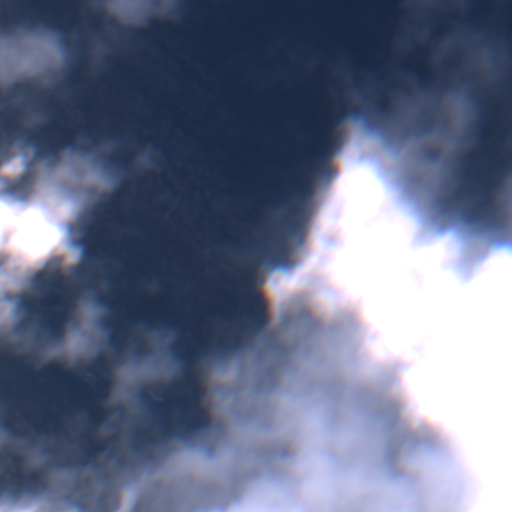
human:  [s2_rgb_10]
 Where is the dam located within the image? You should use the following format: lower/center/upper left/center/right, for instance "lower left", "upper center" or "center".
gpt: The dam is located in the center left of the image.
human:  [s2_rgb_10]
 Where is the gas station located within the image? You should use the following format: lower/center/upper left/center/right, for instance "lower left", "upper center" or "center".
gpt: The gas station is located in the lower left of the image.
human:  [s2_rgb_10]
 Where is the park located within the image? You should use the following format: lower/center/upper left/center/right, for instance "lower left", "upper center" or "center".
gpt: The park is located in the center left of the image.
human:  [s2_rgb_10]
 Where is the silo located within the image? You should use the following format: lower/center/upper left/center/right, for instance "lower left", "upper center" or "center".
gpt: The silo is located in the lower left of the image.
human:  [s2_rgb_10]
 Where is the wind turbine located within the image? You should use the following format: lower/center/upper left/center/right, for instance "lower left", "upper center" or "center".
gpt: The wind turbine is located in the center left of the image.
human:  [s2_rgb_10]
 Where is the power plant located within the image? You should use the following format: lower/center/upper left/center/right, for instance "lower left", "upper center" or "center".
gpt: There is no power plant in the image.